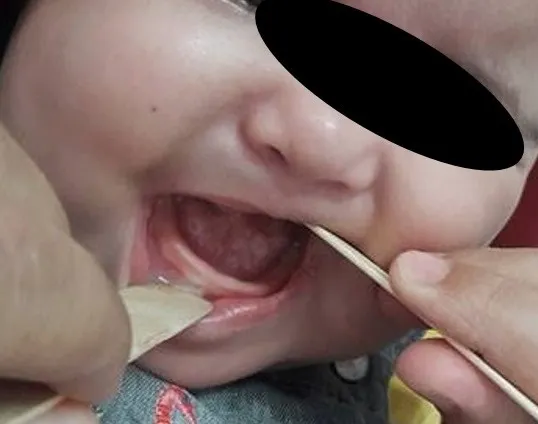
Clinical aspect eight months after transoral resection.
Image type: medical_photograph (oral_photograph)